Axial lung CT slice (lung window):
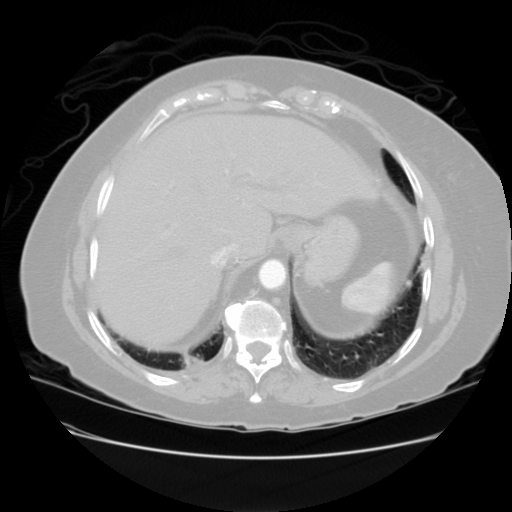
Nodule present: no